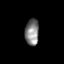
Tissue: skin
Cell type: Epithelial cells
Senescence score: 0.2604
Nuclear area (px): 364
Mean DAPI intensity: 128.533